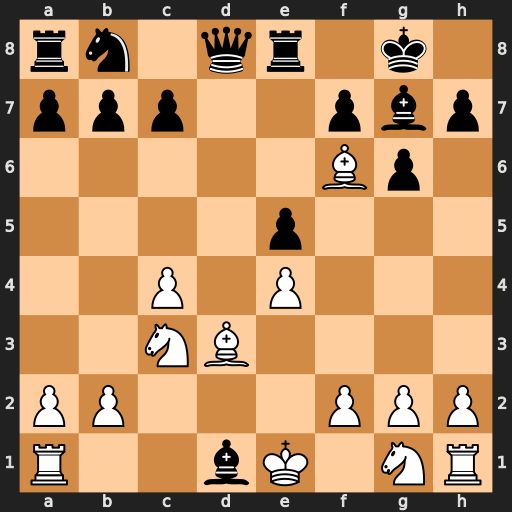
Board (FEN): rn1qr1k1/ppp2pbp/5Bp1/4p3/2P1P3/2NB4/PP3PPP/R2bK1NR
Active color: w
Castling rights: KQ
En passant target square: -
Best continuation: Bxd8 Rxd8 Rxd1